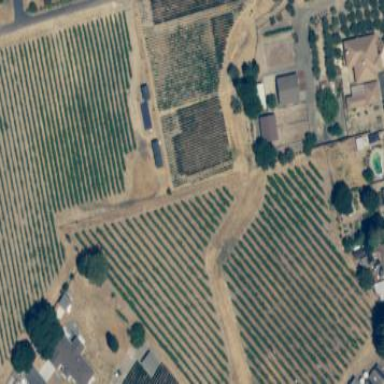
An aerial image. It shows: Vineyard with wine grapes as the main crop.